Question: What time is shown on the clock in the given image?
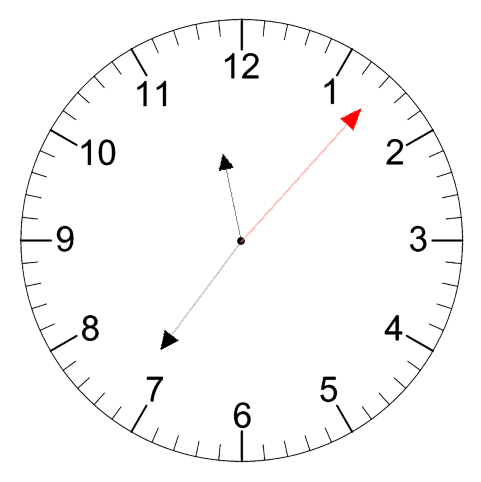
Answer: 11:36:07